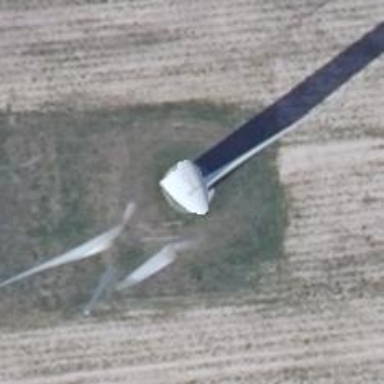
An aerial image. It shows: Wind power generator.